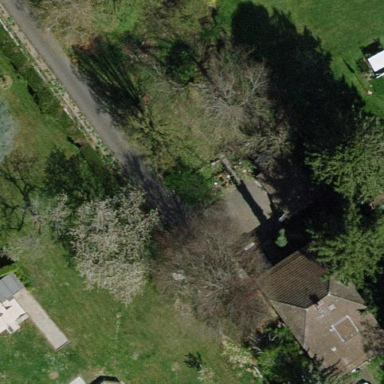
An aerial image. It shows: Garden surrounded by fence.